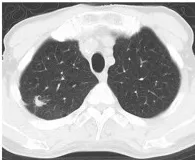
Chest CT shows multiple lung cancers.
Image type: radiology (ct)